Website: crate-barrel
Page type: delivery-shipping
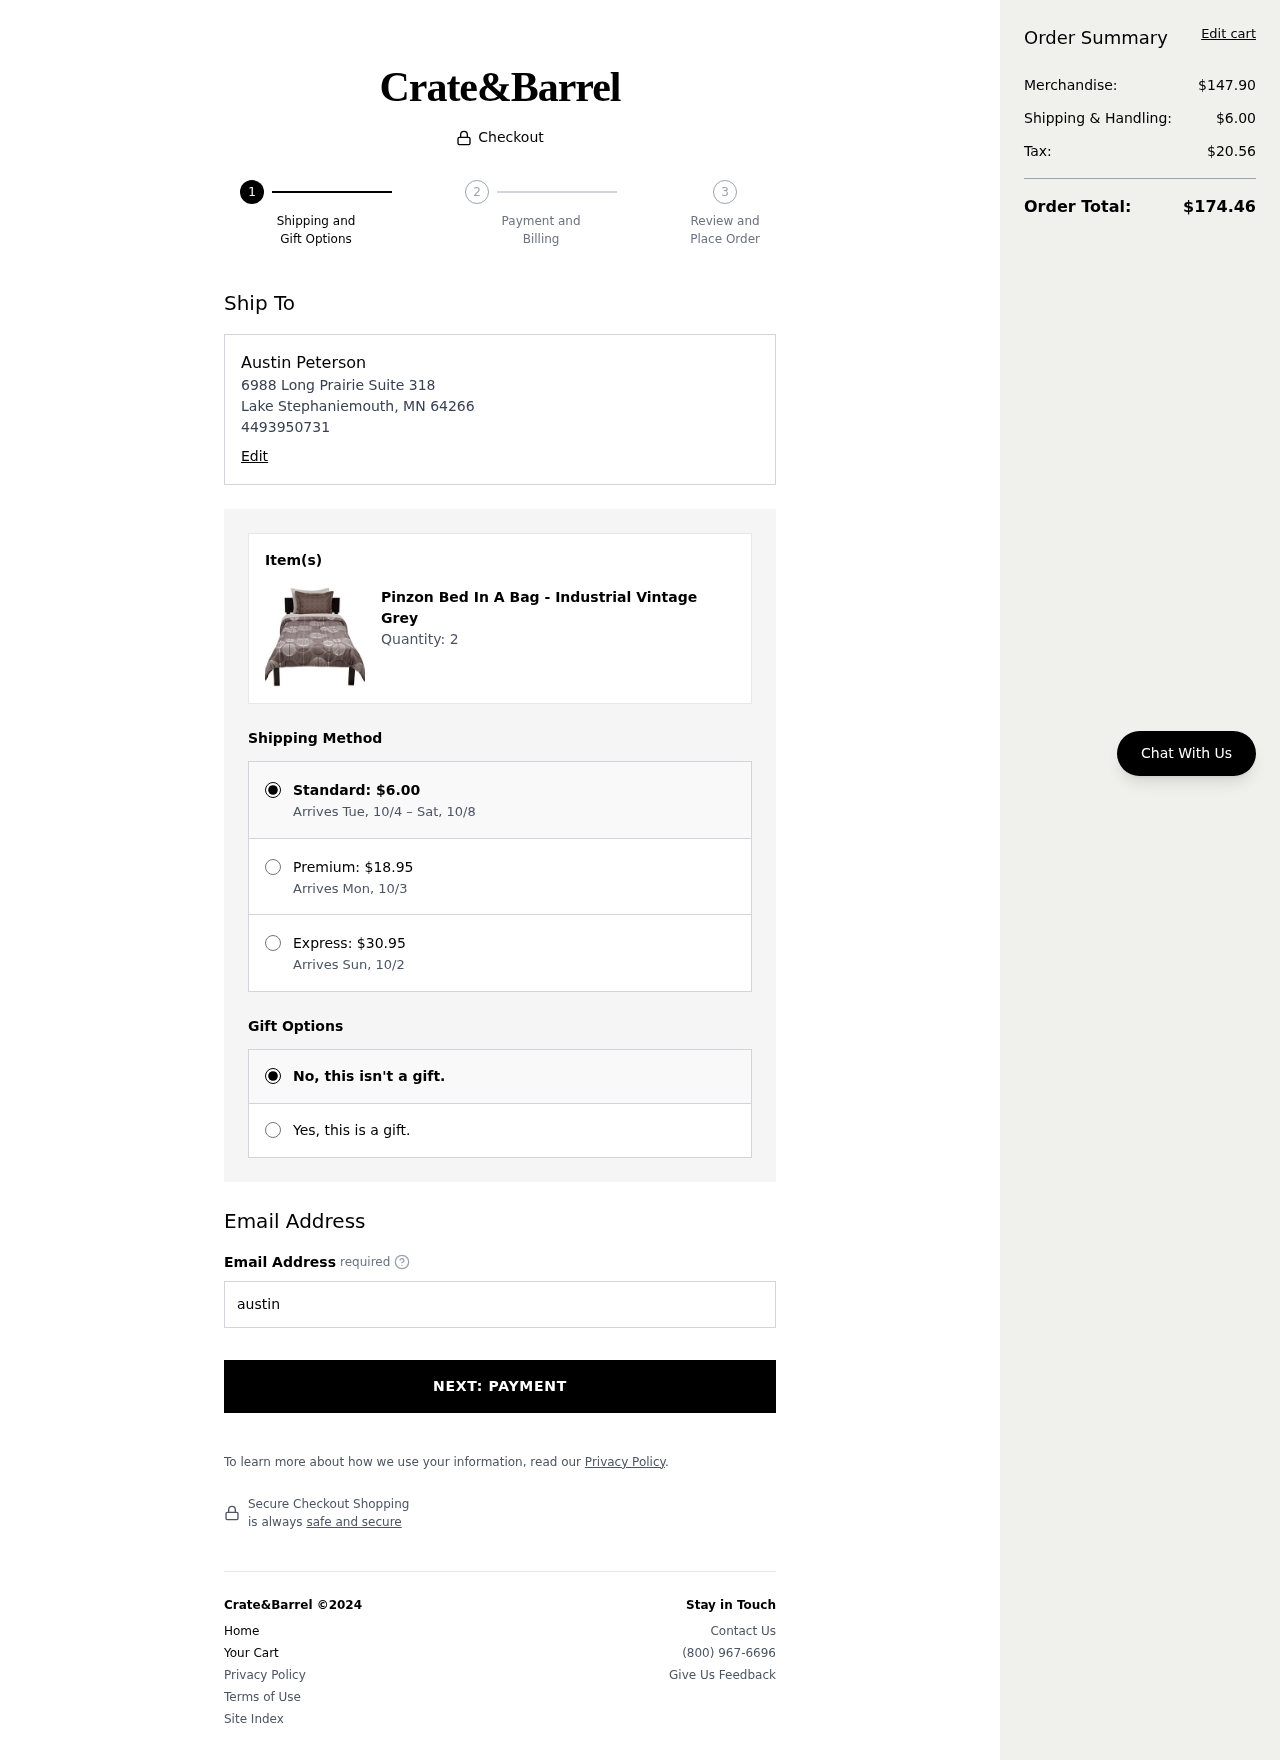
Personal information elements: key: PII_EMAIL
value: austinpeterson@gmail.com
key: PII_FULLNAME
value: Austin Peterson
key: PII_PHONE
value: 4493950731
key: PII_STREET
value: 6988 Long Prairie Suite 318
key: PII_CITY_STATE_ZIP
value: Lake Stephaniemouth, MN 64266
Product elements: key: PRODUCT1_NAME
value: Pinzon Bed In A Bag - Industrial Vintage Grey
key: PRODUCT1_QUANTITY
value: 2
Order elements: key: ORDER_SHIPPING_COST
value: $6.00
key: ORDER_SHIPPING_DATE
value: Arrives Tue, 10/4 – Sat, 10/8
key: ORDER_PREMIUM_SHIPPING
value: $18.95
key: ORDER_PREMIUM_DATE
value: Arrives Mon, 10/3
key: ORDER_EXPRESS_SHIPPING
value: $30.95
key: ORDER_EXPRESS_DATE
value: Arrives Sun, 10/2
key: ORDER_SUBTOTAL
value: $147.90
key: ORDER_TAX
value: $20.56
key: ORDER_TOTAL
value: $174.46